Brain MRI, t2w sequence, axial 2D slice.
Patient: age 34, sex F, weight 95 kg, height 1.95 m
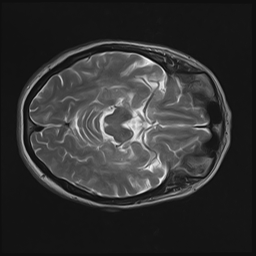